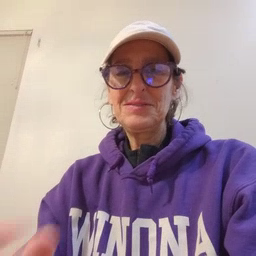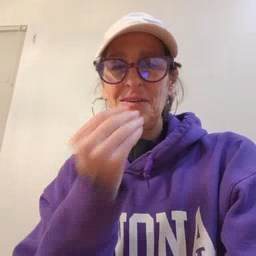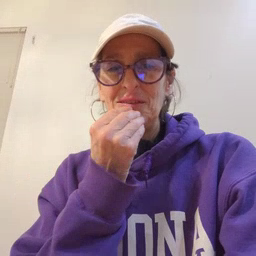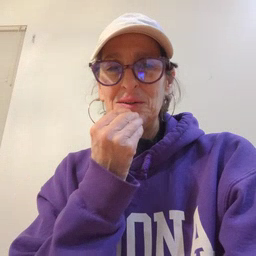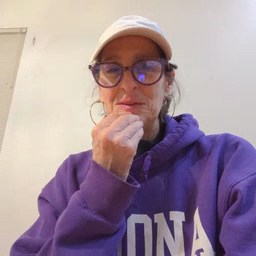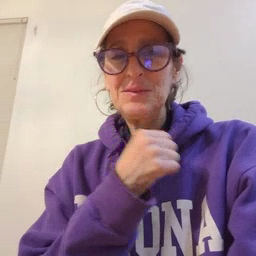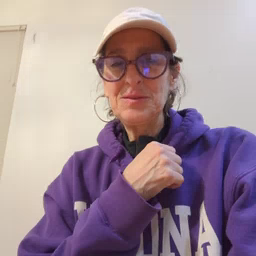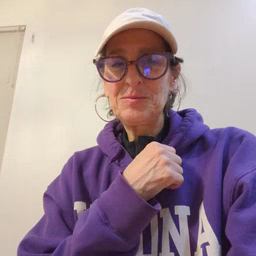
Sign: food